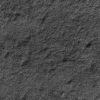
Atmospheric dust classification: not_dusty